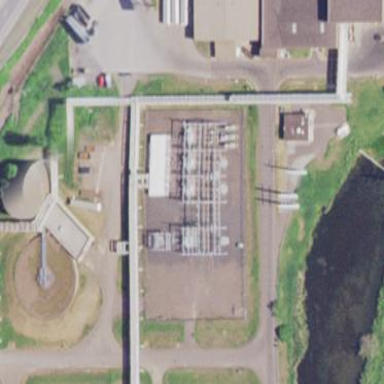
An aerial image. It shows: Power substation enclosed by fence.